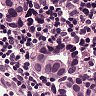
Metastatic tissue present: yes